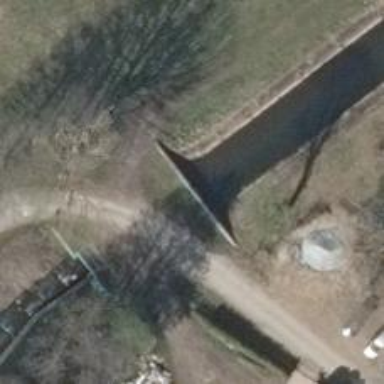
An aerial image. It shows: Culvert tunnel.